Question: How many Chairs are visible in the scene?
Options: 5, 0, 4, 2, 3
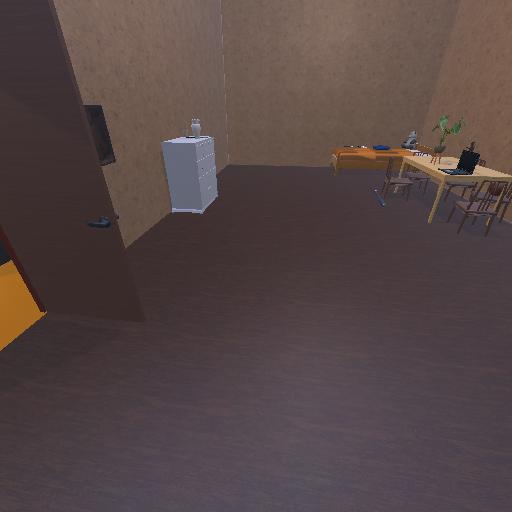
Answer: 5